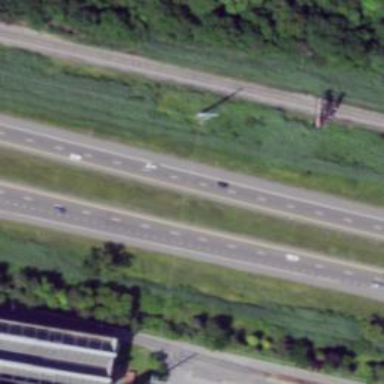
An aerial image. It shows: Asphalt motorway.